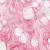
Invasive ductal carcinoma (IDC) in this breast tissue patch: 0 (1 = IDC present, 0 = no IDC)